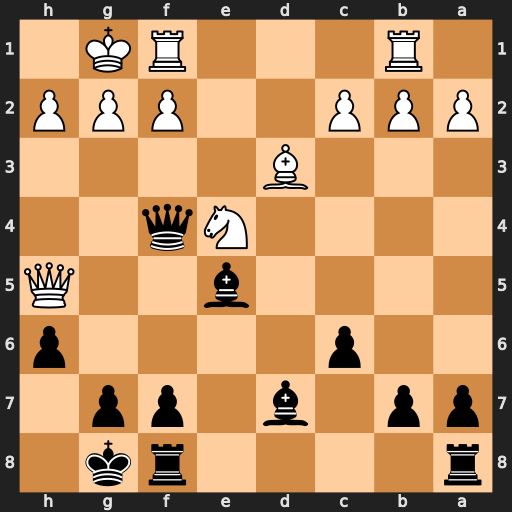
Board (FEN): r4rk1/pp1b1pp1/2p4p/4b2Q/4Nq2/3B4/PPP2PPP/1R3RK1
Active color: b
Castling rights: -
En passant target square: -
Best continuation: g6 g3 Qxe4